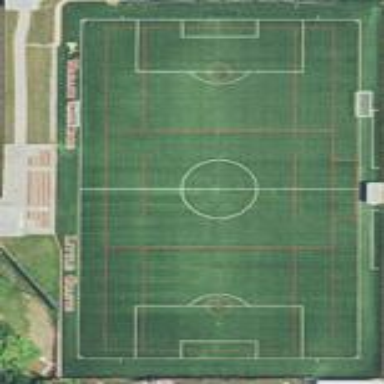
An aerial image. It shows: Soccer pitch for outdoor sports and leisure activities.